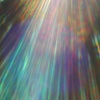
Label: sunburn